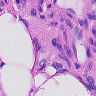
Metastatic tissue present: yes